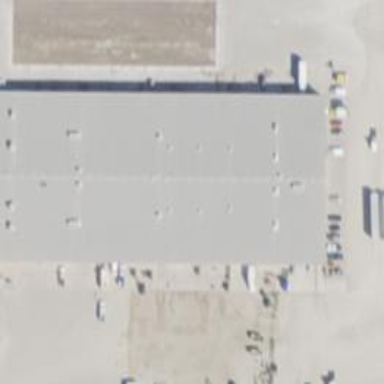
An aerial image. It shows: Commercial building.